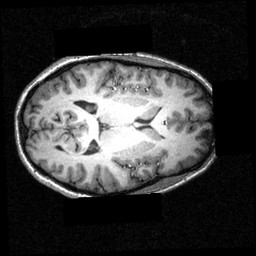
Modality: T1w
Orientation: axial
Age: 24
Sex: female
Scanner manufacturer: siemens
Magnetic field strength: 3.951 T
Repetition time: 1.5 s
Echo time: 0.00335 s